Question: I'm trying to build a javascript function which would count the number of occurrences of each word in an input array.
Example :
Input
'''
a=["a","booster","booster","constructor","adam","adam","adam","adam"]
'''
Output:
'''
"a":1
"booster":2
"constructor":1
"adam":4
'''
Output should be dict-alike.
I'm new to javascript and I tried to use a dict. But objects have a property called "constructor", so seems not to work.
Here is my code and the result:
'''
var cnt={};
console.log("constructor");
for(var i=0;i<a.length;++i)
{
if(! (a[i] in cnt))
cnt[a[i]]=0;
else
cnt[a[i]]+=1;
}
for(var item in cnt)
console.log(item+":"+cnt[item]);
'''
Result:

You can see that 1 is added to constructor of cnt as a string.
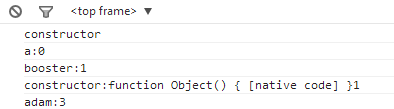
Answer: '''
function count(arr){
return arr.reduce(function(m,e){
m[e] = (+m[e]||0)+1; return m
},{});
}
'''
The idea behind are
- 'reduce'- 'm[e]''+m[e]''constructor''toString'
<URL>